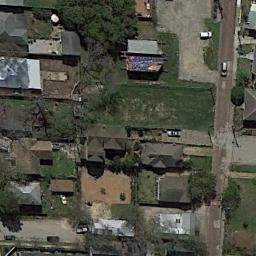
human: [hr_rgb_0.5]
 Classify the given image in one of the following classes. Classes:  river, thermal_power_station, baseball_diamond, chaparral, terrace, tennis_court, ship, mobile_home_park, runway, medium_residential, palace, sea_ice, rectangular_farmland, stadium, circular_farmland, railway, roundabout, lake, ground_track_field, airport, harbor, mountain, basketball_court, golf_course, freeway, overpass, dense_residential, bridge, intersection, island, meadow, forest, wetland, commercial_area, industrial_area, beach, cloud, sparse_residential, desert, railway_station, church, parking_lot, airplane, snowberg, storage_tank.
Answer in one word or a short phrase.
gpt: medium_residential